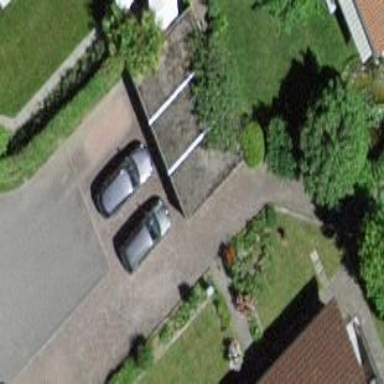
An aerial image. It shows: Group of garages.